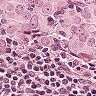
Metastatic tissue present: yes